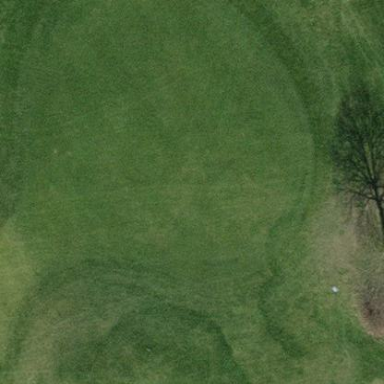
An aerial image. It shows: Grassy area designated as golf fairway.